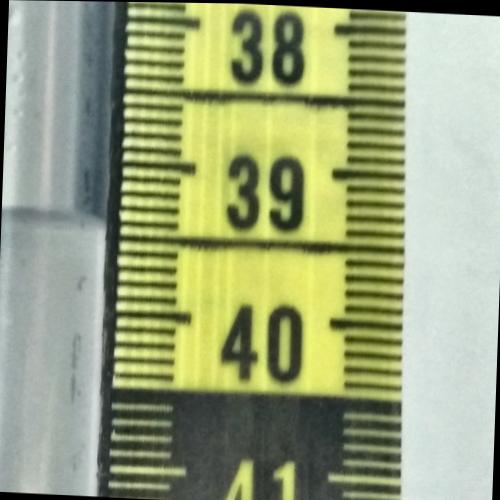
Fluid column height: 39.4 cm